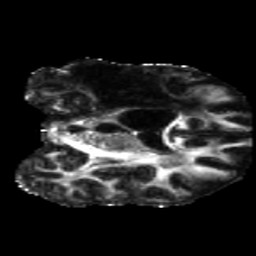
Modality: FA
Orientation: coronal
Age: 41
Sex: male
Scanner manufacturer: siemens
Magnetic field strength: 3 T
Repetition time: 5.25 s
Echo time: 0.08 s